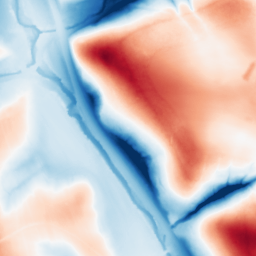
Category: multiscale
Decomposition family: dog_multiscale
Decomposition parameters: sigma_ratio: 2
n_scales: 6
base_sigma: 0.5
Upsampling method: quartic
Upsampling parameters: scale: 2
Upsampling scale: 2